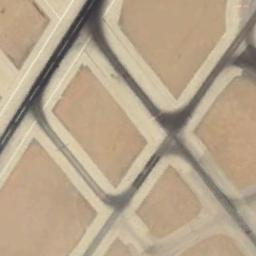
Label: runway